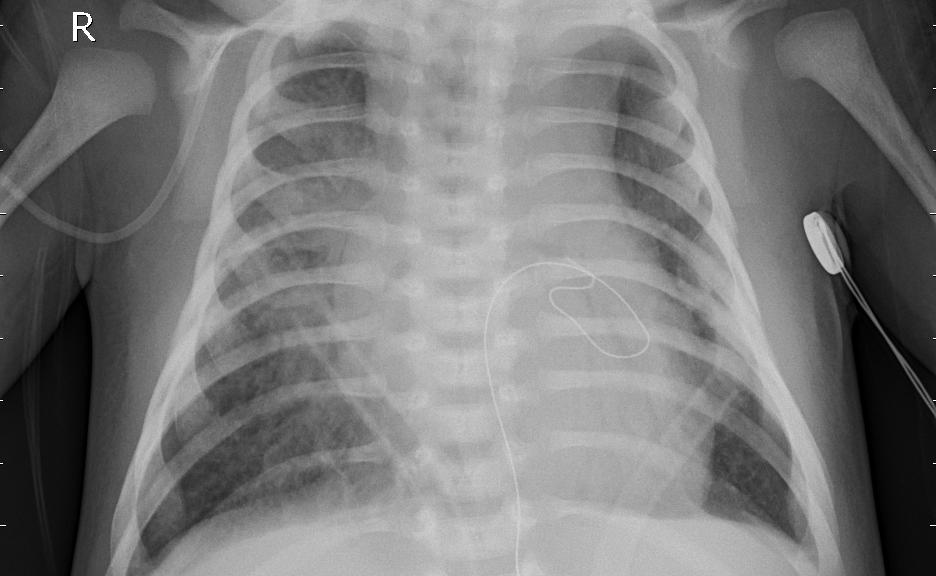
Diagnosis: PNEUMONIA